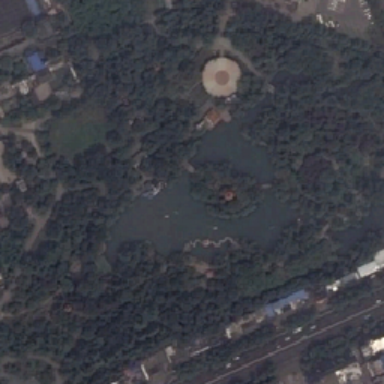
There is a circular building in the park next to a road .